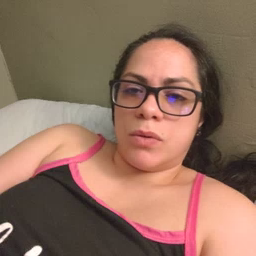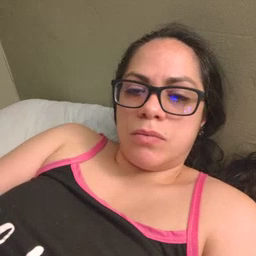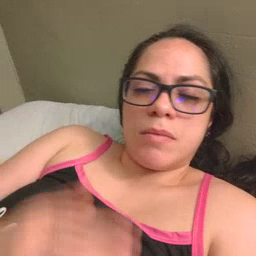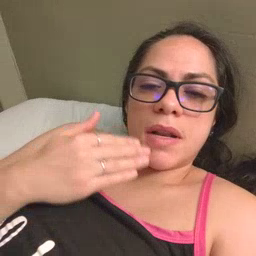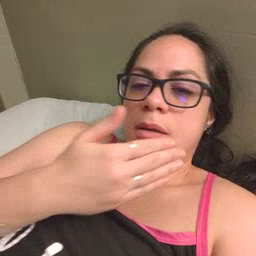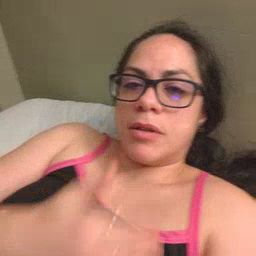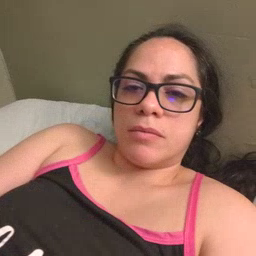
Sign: napkin